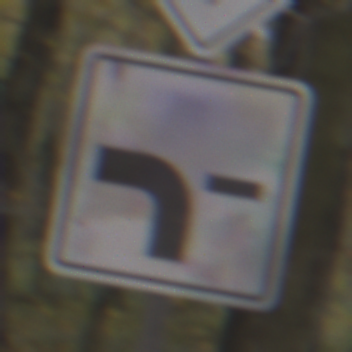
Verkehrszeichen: VerlaufVorfahrtsstrasse6
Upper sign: Vorfahrtsstrasse
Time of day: MorningAfternoon
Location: Outdoor (Nature)
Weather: Overcast
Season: Autumn
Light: Natural